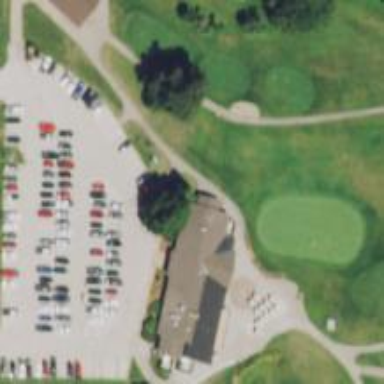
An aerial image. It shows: Path used for both walking and golf.